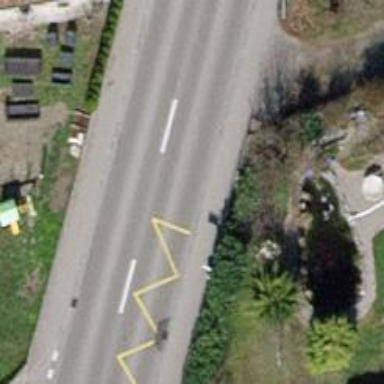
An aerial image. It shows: Bus stop with designated public transport stop position.